Field crop: maize
Growth stage: 2
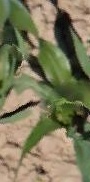
Species: maize